Question: I have Xamarin Forms Master Detail page (Android) and need to add shadow for top navigation bar. I tried it this way: <URL> but shadow is shown above navigation button, i need it below.
I guess i need to create custom renderer for master detail page but that seems like a lot of work.

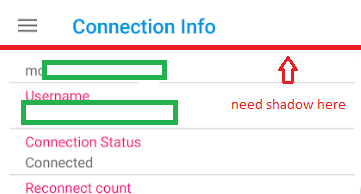
Answer: My solution was to use frame on top of each content page:
'''
<Frame HeightRequest="2"
HasShadow="True"
Padding="0"
CornerRadius="0"
MinimumHeightRequest="1"
VerticalOptions="Start"
HorizontalOptions="FillAndExpand"/>
'''